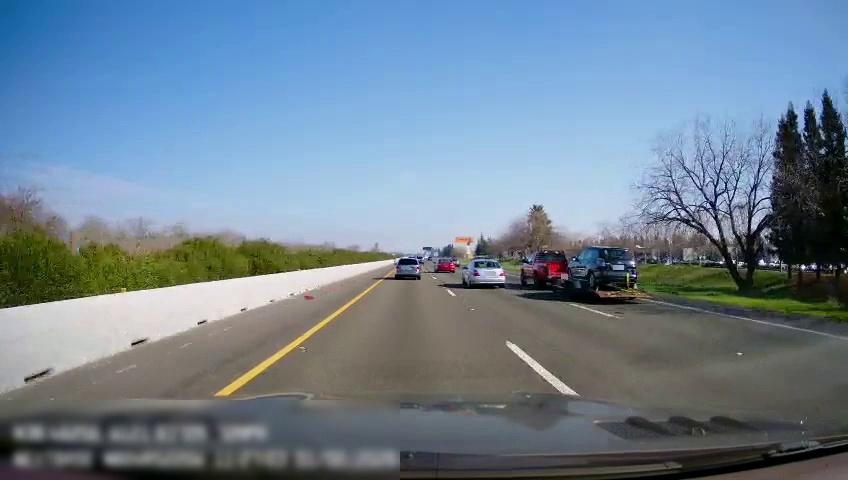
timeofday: Day
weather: Sunny
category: Drivable Space
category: Vehicles | SUV
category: Vehicles | Car
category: Vehicles | Car
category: Vehicles | Other LV
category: Vehicles | SUV
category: Lanes | Current Lane
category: Lanes | Current Lane
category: Lanes | Alternate Lane
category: Lanes | Alternate Lane